Camera: DJI XT S (thermal)
Captured: 2019:11:08 10:03:08
Focal length: 19.0 mm, f/1
Image size: 640x512
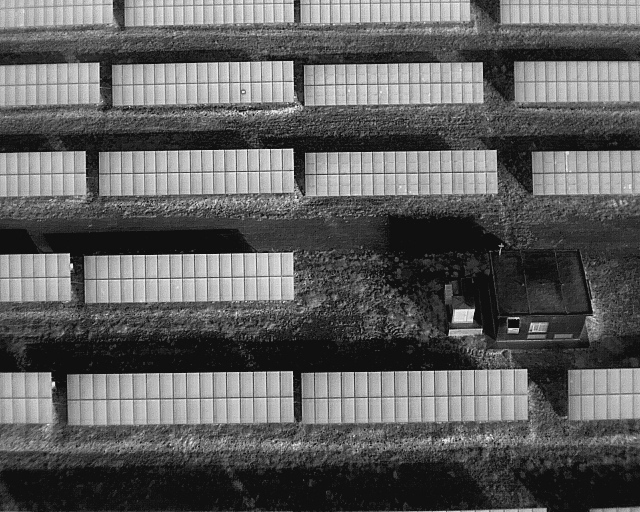